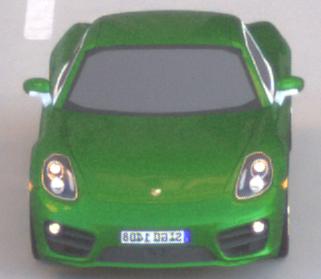
Make: Porsche
Model: Cayman
Detailed model: Cayman (981C)
Model produced from: 2013/03
Model produced until: 2014/04
Doors: 2
Color: green
Road condition: dry road
Daytime: sunrise or sunset
Contrast: medium contrast